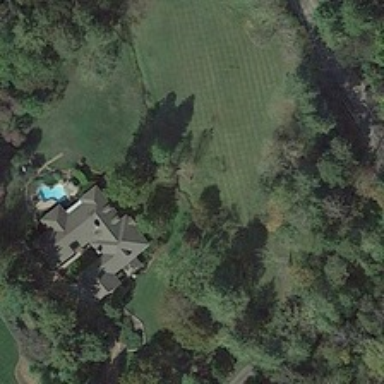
Many green trees and meadows are around a building with a swimming pool .